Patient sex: F
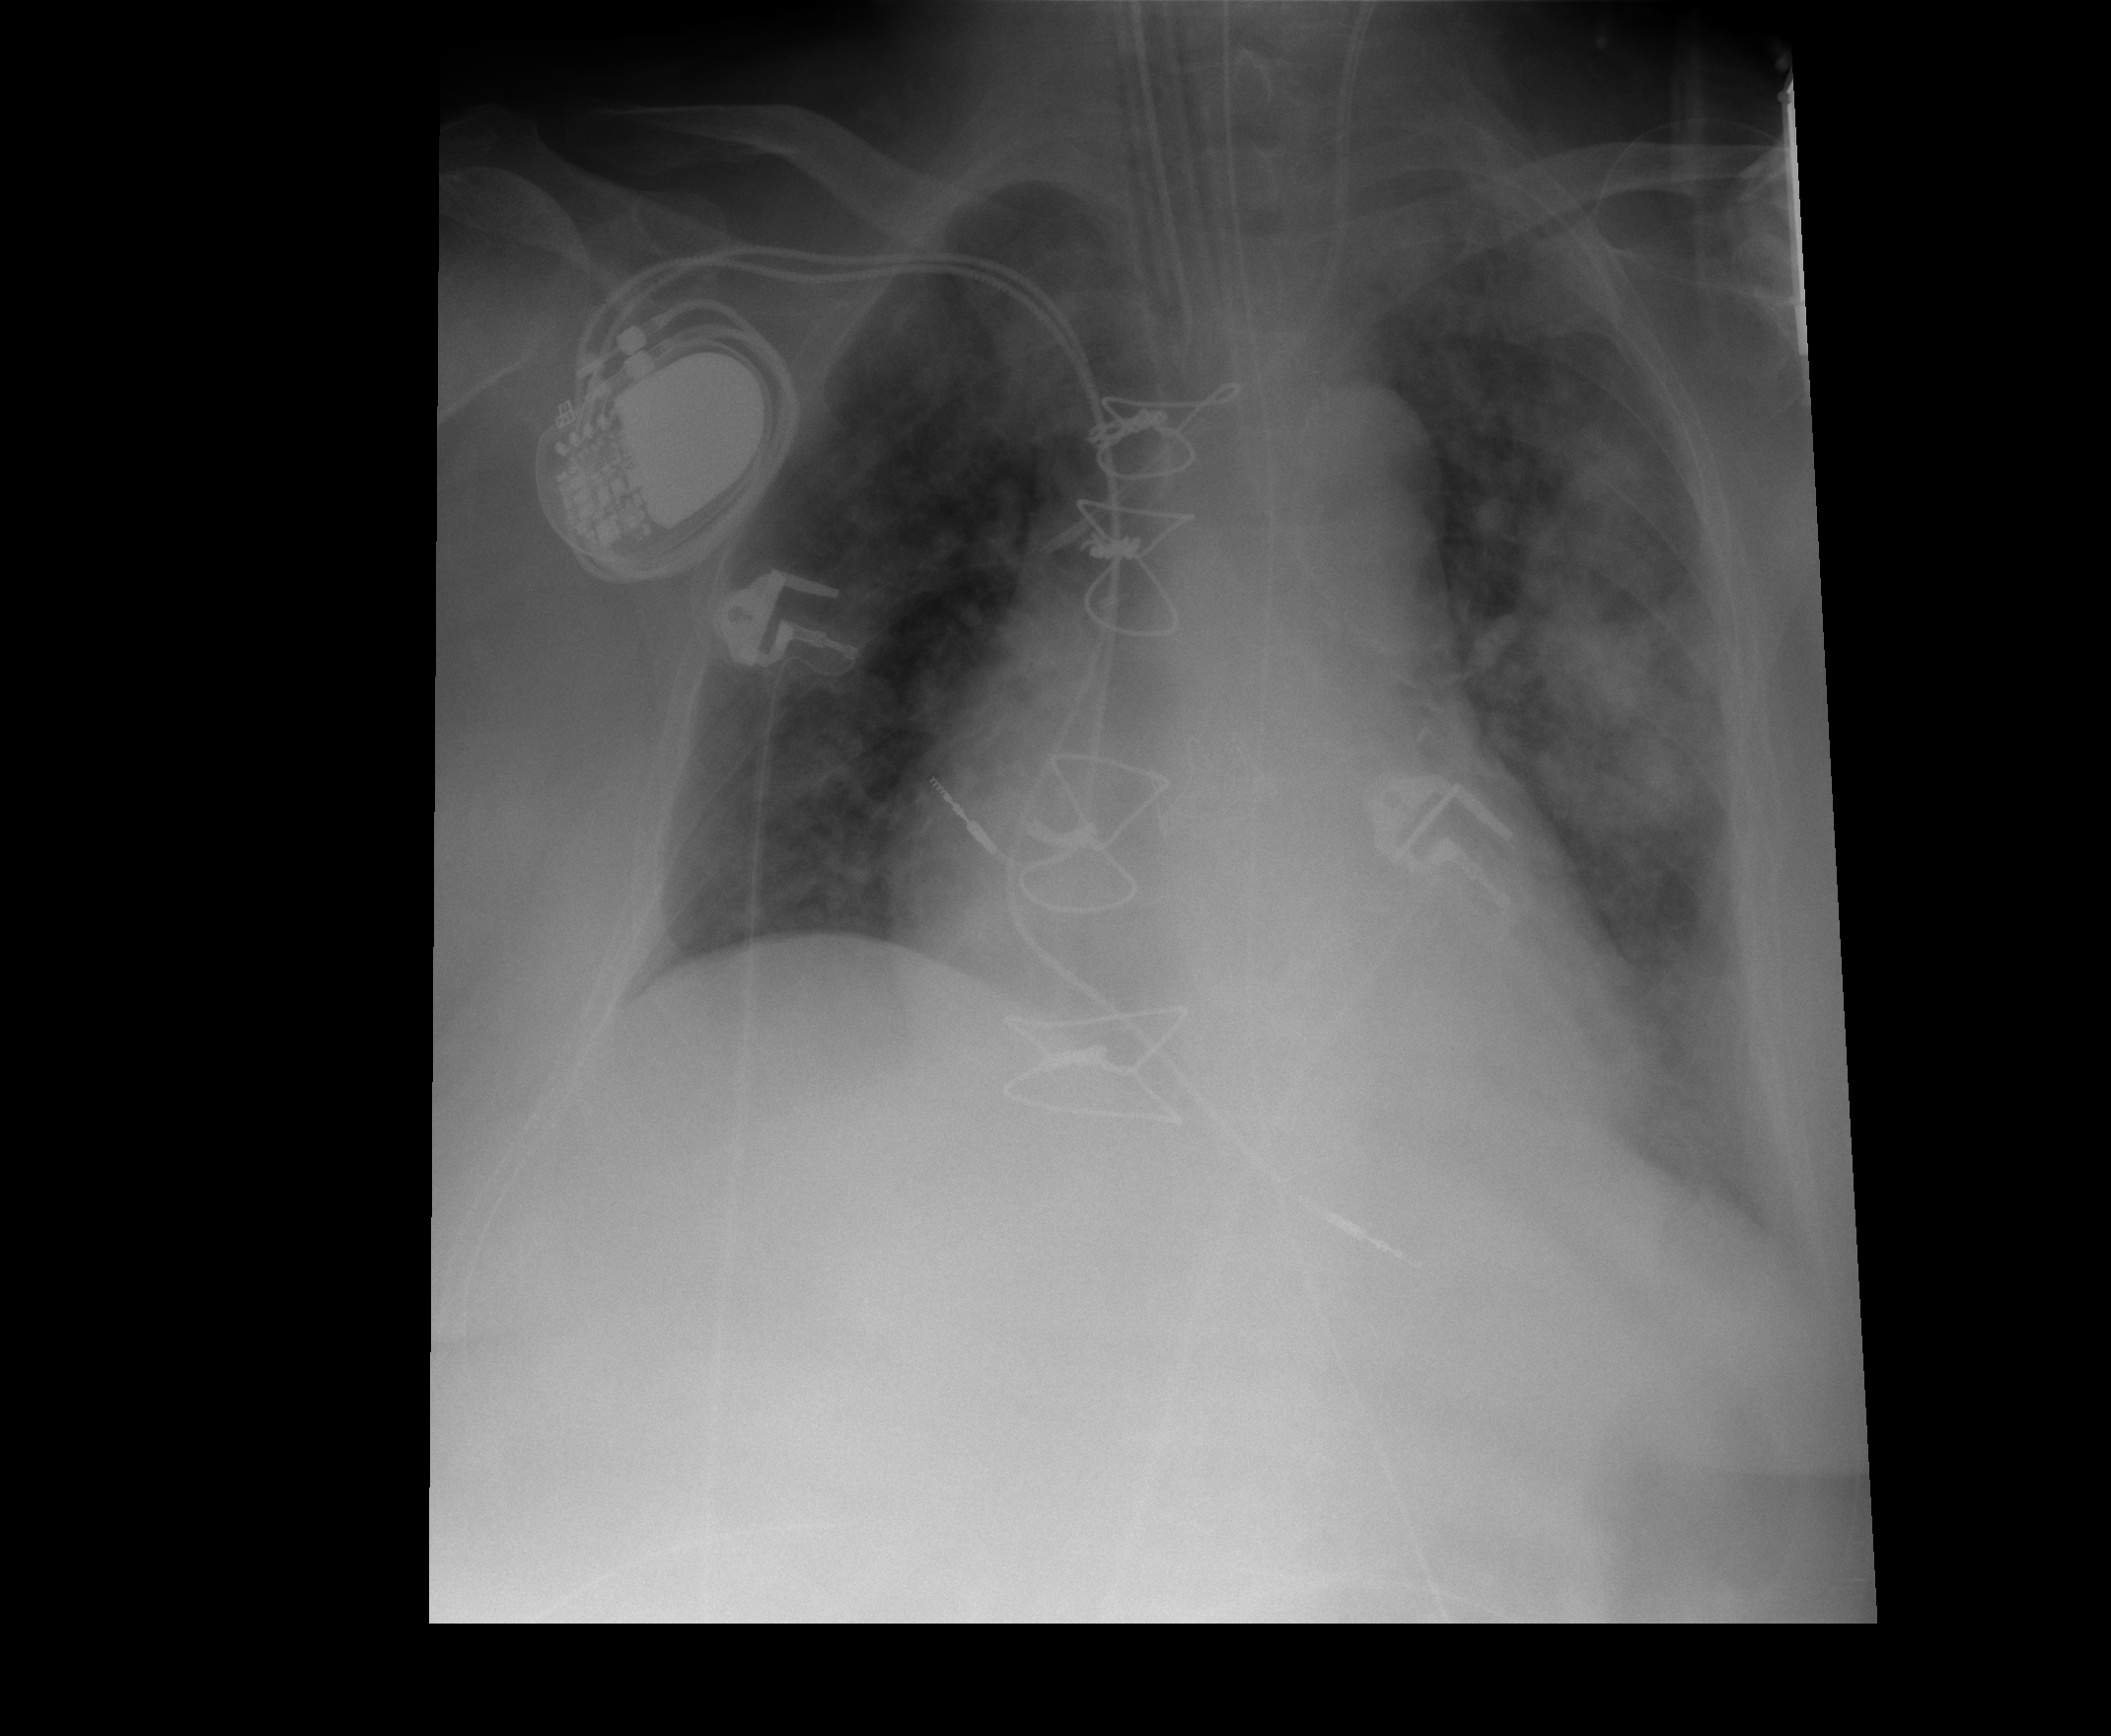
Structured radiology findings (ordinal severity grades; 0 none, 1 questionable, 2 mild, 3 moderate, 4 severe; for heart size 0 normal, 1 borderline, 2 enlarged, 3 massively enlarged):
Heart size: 1
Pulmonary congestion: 2
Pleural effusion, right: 1
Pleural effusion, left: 2
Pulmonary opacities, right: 2
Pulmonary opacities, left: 3
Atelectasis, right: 2
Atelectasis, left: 2